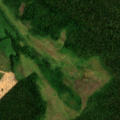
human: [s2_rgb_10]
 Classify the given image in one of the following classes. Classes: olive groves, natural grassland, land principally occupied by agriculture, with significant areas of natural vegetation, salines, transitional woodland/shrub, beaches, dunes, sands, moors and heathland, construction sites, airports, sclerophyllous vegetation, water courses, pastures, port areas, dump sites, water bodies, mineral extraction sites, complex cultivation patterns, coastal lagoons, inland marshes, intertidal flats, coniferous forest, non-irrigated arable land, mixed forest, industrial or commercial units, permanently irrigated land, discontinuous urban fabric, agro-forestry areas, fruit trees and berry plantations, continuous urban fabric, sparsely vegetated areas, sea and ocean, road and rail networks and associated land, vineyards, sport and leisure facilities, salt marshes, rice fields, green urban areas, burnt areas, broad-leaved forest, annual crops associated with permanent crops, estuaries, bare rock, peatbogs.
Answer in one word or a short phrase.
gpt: coniferous forest, transitional woodland/shrub, peatbogs